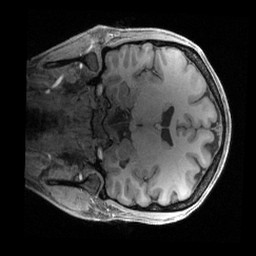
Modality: T1w
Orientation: coronal
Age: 35
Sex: female
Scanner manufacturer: siemens
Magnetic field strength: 3 T
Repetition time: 2.4 s
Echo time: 0.00241 s